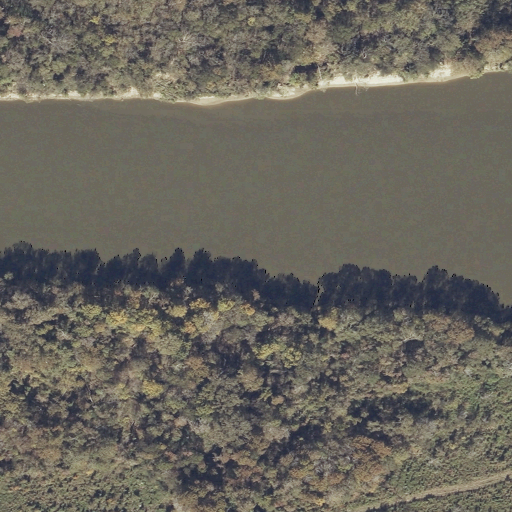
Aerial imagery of bar in Alabama named Evans Lower Bar containing woody wetlands, open water, mixed forest, evergreen forest, shrub, herbaceous wetlands, barren land, and deciduous forest